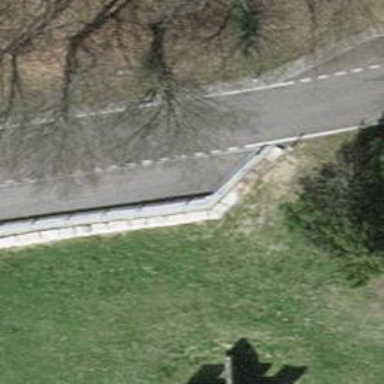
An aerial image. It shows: Retaining wall.